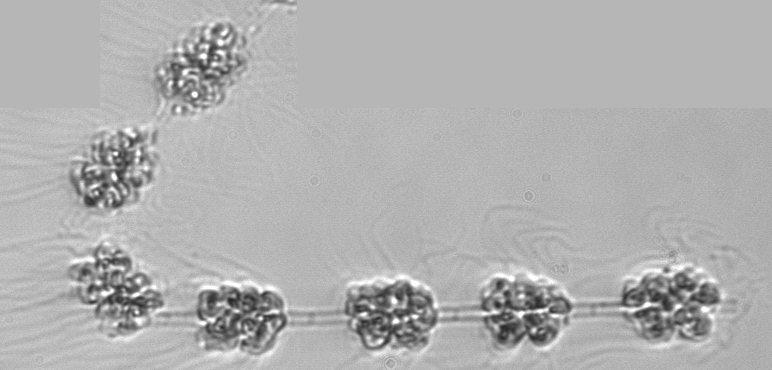
Label: Leptocylindrus_mediterraneus